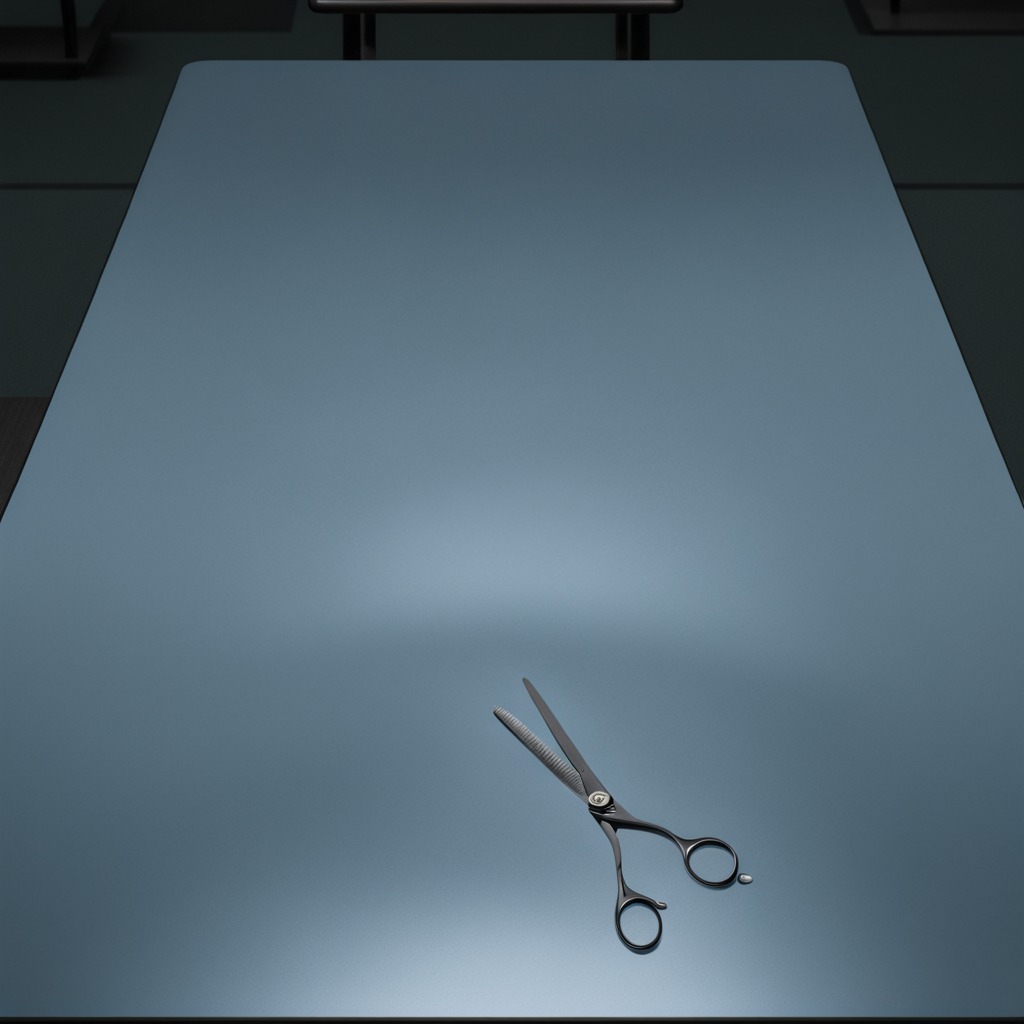
A scissor lying on a clean empty table in a railway signal maintenance room lit by harsh overhead fluorescents photorealistic surface textures crisp shadows high dynamic range